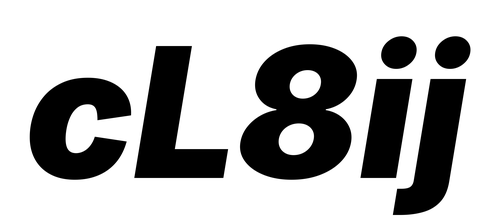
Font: Inter-Italic_Black_Italic